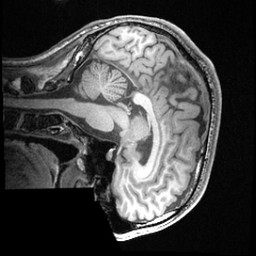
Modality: T1w
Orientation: sagittal
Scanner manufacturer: ge
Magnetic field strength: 3 T
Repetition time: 0.008572 s
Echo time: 0.003384 s